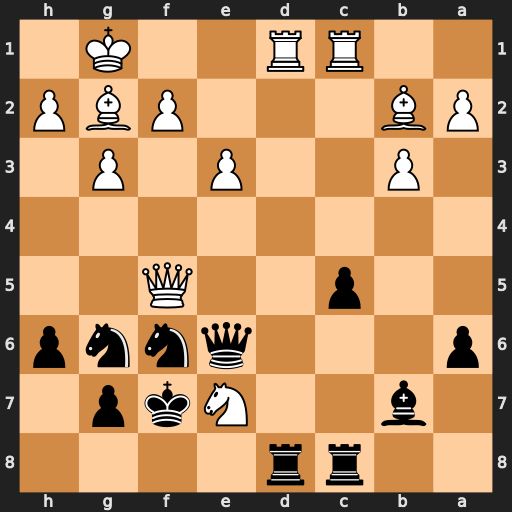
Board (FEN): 2rr4/1b2Nkp1/p3qnnp/2p2Q2/8/1P2P1P1/PB3PBP/2RR2K1
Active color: b
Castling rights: -
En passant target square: -
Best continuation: Qxe7 Bxb7 Qxb7 Rxd8 Rxd8